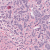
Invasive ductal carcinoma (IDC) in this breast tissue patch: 1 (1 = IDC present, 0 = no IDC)